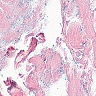
Metastatic tissue present: no